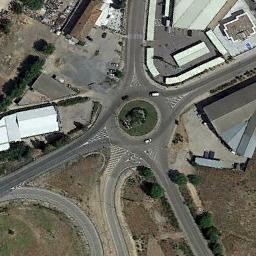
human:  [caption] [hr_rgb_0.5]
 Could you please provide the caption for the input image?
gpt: The roundabout connects five roads and some buildings are next to the roundabout .

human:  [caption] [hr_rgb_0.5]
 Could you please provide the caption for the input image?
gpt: The roundabout is on the bare land next to buildings .

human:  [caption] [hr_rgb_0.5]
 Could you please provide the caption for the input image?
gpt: There are several moving vehicles on the road at the roundabout, Many buildings and some trees and a few lawns around the roundabout .

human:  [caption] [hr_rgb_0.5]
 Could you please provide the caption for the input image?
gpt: Several buildings are next to the roundabout .

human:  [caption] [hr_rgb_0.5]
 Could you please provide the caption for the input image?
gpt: There are some buildings beside the roundabout .